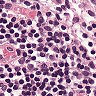
Metastatic tissue present: no